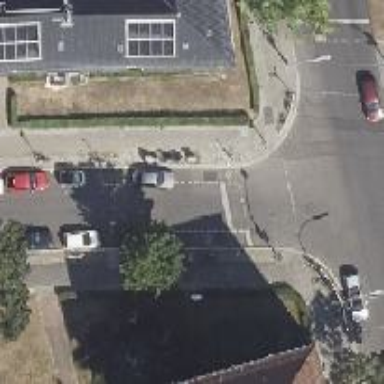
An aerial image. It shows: Road with traffic signals.